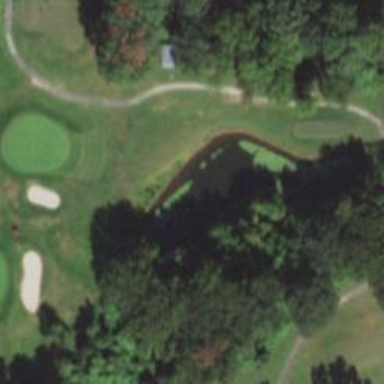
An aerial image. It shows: Picturesque scene of golf course with lateral water hazard.